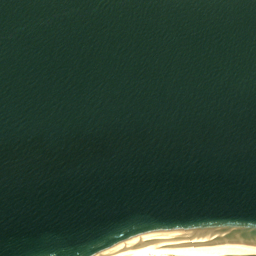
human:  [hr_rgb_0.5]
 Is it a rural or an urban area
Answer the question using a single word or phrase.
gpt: rural

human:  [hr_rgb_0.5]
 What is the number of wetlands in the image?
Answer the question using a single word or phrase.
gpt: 1

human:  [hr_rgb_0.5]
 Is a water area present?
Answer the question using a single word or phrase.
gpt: yes

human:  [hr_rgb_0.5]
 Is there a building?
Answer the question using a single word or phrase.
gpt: yes

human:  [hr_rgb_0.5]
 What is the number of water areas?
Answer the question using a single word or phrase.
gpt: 2

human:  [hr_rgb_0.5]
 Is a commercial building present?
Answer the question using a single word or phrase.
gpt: no

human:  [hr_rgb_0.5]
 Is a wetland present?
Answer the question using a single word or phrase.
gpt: yes

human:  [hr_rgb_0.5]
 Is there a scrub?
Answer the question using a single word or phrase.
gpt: yes

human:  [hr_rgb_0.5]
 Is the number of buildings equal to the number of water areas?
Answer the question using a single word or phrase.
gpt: no

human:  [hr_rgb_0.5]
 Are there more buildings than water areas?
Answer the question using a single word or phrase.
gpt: no

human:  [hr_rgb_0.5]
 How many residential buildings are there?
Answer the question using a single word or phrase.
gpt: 1

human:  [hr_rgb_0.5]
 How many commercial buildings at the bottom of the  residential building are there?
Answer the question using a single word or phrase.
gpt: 0

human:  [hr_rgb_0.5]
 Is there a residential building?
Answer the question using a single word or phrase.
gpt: yes

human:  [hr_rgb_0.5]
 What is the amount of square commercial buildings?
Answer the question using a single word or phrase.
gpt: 0

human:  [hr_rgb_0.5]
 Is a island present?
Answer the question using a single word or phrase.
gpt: yes

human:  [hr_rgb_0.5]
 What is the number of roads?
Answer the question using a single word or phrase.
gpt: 4

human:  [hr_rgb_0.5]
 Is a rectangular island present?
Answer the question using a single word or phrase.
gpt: no

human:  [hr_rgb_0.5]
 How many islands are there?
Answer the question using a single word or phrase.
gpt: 1

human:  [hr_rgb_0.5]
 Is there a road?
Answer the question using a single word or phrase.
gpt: yes

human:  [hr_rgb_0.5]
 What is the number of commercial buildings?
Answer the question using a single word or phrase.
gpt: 0

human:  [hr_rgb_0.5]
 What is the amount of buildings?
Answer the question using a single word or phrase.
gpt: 1

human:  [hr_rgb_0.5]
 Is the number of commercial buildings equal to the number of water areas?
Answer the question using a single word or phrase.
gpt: no

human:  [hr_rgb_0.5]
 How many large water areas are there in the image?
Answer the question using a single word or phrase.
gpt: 2

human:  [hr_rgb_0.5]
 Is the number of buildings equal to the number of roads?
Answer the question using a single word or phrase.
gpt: no

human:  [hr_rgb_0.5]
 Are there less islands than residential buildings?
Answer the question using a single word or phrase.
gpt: no

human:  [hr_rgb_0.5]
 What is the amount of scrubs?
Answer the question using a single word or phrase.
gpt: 1

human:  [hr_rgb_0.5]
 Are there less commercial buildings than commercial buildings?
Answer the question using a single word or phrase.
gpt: no

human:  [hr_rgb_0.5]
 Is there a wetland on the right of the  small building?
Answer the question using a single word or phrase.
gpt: no

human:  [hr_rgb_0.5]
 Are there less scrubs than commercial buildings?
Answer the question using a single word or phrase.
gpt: no

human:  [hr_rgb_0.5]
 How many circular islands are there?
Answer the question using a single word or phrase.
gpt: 0

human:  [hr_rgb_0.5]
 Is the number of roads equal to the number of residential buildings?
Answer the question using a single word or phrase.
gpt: no

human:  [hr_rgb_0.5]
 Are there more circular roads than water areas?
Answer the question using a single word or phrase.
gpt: no

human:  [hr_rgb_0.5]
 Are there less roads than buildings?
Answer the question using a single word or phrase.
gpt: no

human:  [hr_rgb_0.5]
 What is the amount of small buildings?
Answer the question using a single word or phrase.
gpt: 1

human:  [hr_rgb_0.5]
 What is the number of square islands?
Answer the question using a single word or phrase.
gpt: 0

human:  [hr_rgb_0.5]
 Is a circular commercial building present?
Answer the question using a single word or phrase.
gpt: no

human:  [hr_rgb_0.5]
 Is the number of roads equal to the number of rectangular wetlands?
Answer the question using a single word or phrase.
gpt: no

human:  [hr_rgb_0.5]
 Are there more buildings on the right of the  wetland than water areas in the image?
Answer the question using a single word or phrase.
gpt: no

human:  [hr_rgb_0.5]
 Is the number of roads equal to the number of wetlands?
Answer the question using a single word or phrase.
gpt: no

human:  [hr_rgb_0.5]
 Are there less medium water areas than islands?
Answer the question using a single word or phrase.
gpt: yes

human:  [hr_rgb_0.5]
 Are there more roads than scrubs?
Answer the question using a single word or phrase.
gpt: yes

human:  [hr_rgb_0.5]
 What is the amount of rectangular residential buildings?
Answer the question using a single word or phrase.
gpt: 0

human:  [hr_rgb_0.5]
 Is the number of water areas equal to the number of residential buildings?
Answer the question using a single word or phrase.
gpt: no

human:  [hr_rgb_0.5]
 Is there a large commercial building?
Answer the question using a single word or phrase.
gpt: no

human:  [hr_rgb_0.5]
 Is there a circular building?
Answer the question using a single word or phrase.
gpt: no

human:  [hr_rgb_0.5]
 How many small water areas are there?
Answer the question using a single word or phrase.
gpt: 0

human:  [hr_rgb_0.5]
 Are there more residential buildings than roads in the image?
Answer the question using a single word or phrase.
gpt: no

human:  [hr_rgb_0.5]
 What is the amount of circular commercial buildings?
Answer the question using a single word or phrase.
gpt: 0

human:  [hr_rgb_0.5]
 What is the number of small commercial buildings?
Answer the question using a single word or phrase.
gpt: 0

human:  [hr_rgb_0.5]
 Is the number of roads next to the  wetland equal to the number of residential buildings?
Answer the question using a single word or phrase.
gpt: no

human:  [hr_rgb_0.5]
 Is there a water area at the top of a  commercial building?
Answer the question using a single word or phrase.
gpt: no

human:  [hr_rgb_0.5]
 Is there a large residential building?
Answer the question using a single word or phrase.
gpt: no

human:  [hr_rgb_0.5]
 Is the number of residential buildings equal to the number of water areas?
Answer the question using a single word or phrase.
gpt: no

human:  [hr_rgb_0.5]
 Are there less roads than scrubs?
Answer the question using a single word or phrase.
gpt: no

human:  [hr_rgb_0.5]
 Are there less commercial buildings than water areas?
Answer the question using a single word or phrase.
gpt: yes

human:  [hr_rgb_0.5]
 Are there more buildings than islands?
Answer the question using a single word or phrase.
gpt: no

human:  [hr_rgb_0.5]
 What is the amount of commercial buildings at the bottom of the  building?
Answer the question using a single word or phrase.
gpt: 0

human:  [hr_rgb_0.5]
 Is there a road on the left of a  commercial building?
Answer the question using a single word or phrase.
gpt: no

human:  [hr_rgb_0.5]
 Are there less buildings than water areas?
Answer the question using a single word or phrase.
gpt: yes

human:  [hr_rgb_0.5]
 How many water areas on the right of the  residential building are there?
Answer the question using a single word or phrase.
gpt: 0

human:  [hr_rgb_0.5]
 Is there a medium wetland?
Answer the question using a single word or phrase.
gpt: no

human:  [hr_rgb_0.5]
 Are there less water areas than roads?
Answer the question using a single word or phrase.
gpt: yes

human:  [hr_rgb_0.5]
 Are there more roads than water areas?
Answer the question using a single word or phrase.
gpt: yes

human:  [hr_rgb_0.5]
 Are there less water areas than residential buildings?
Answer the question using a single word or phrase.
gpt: no